Question: I can't set StatusCallback to a message in Postman.
From <URL> there should be a "" field in response after sending a message, but it does not exist. My response is:
'''
{
"sid": "SomeLongMessageId",
"date_created": "Mon, 20 Aug 2018 09:08:04 +0000",
"date_updated": "Mon, 20 Aug 2018 09:08:04 +0000",
"date_sent": null,
"account_sid": "myaccountsid",
"to": "+9XXXXXXXXXX3",
"from": "+14XXXXXXXX5",
"messaging_service_sid": null,
"body": "Where is webhook?",
"status": "queued",
"num_segments": "1",
"num_media": "0",
"direction": "outbound-api",
"api_version": "2010-04-01",
"price": null,
"price_unit": "USD",
"error_code": null,
"error_message": null,
"uri": "/2010-04-01/Accounts/myaccountsid/Messages/SomeLongMessageId.json",
"subresource_uris": {
"media": "/2010-04-01/Accounts/myaccountsid/Messages/SomeLongMessageId/Media.json"
}
}
'''
Made the same thing in the code - just like in manual at the link above (Node.js):
'''
const client = require('twilio')('myAccountSid', 'myAuthToken');
const sms = {
body: 'Will webhook work?', from: '+14XXXXXXXX5',
statusCallback: 'http://postb.in/b/BC1prY1s', to: '+9XXXXXXXXX13'
};
client.messages.create(sms).then(res => console.log(res)).done();
'''
Same response with no "status_callback" key. I don't know, may be webhooks must be activated somewhere in Twilio account settings or what?
P.S. why the topic is changed to "Node.js - my question"? I want it to be "Twilio - My question", but tags are in the order I can't change. And topic prefix is after node.js tag

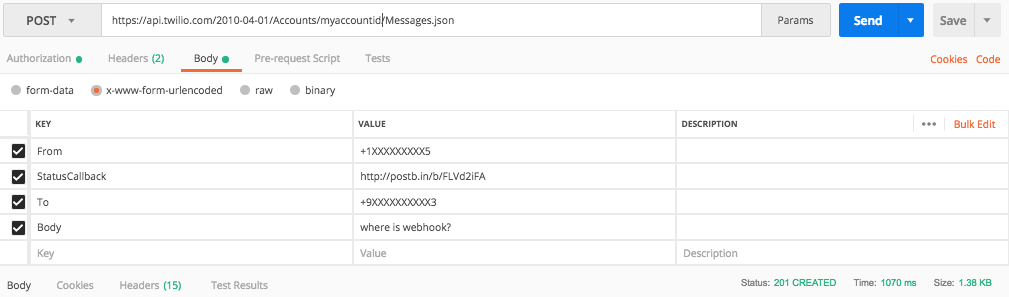
Answer: OK, looks like webhooks work even if they are not mentioned in response. I've looked into Twilio errors, it was telling that <URL> was not reachable. And it is OK after 30 minutes of postb.in's bin existence.
Don't know why it was making webhooks after more than 30 minutes, though.
And also don't know why there is something in docs, but it doesn't exist in response.